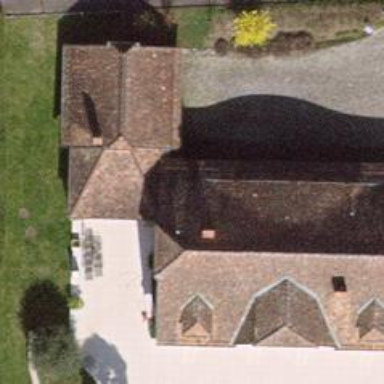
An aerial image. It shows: Simple house.